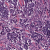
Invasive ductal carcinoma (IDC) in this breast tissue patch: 1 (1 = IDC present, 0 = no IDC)